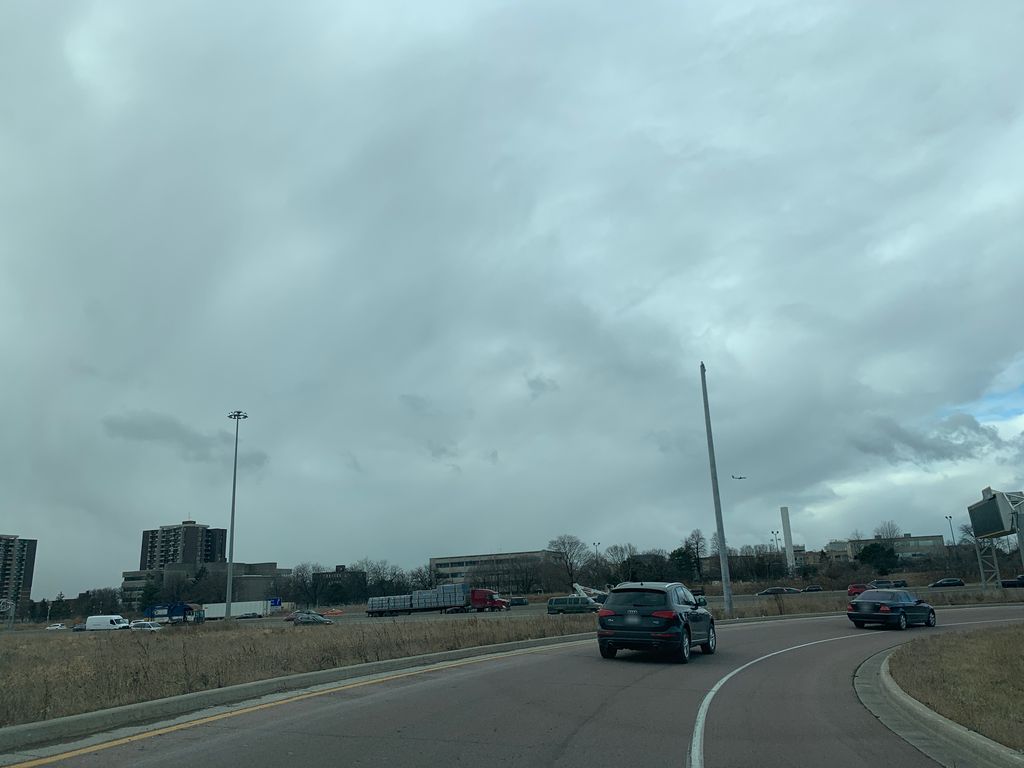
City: toronto